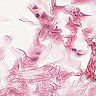
Metastatic tissue present: no